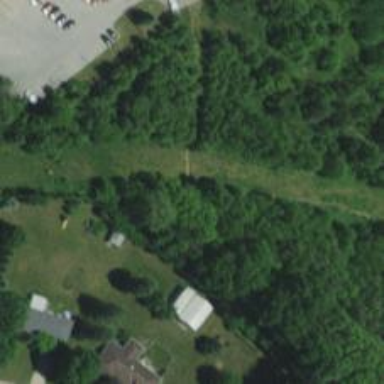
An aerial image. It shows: Path.